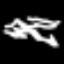
Label: squiggle